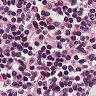
Metastatic tissue present: no